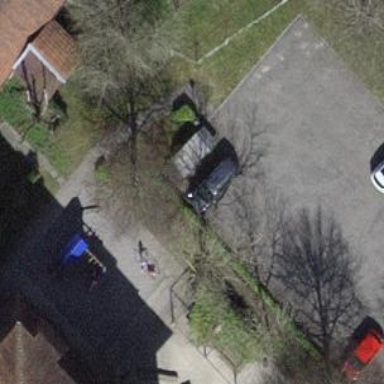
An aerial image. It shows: Playground area for leisure activities on the land.